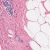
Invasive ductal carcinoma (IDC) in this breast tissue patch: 0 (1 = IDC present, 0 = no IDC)